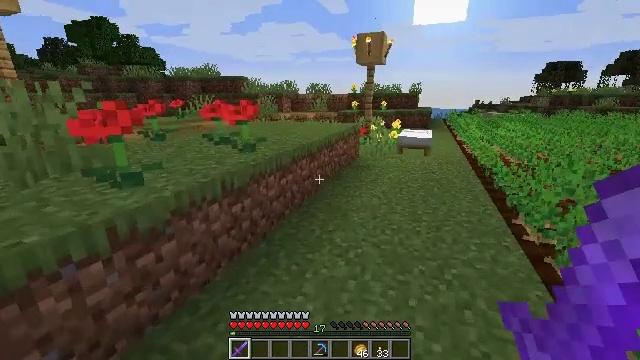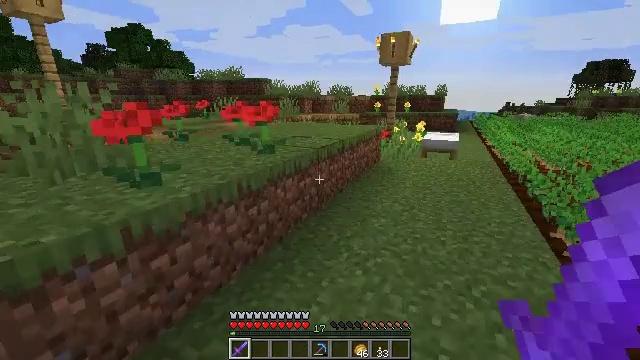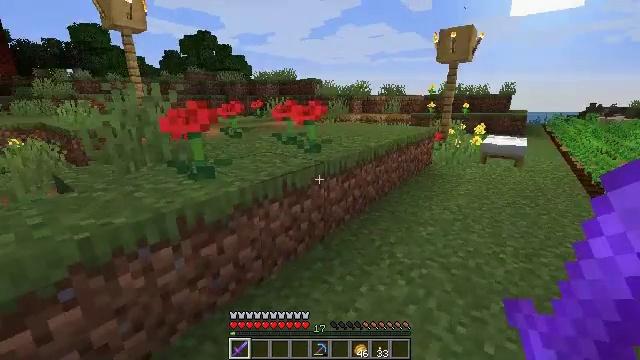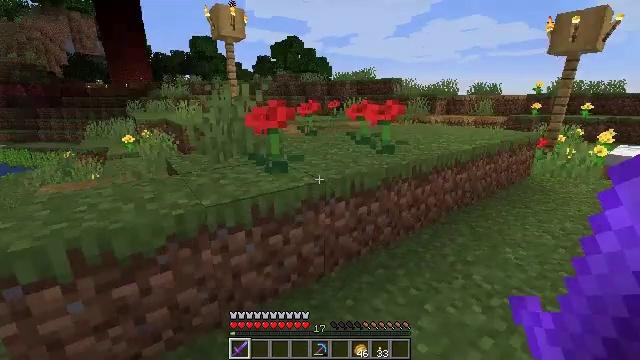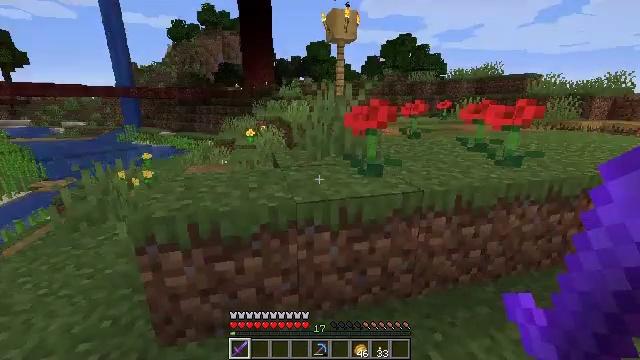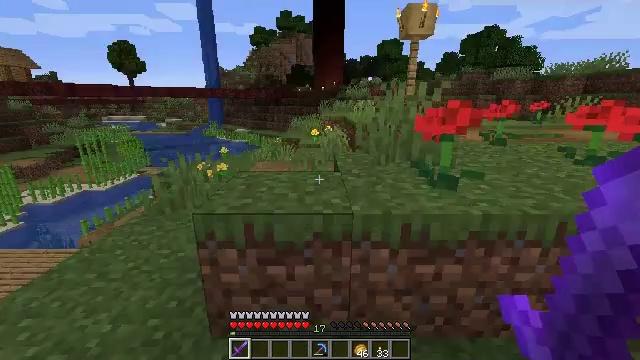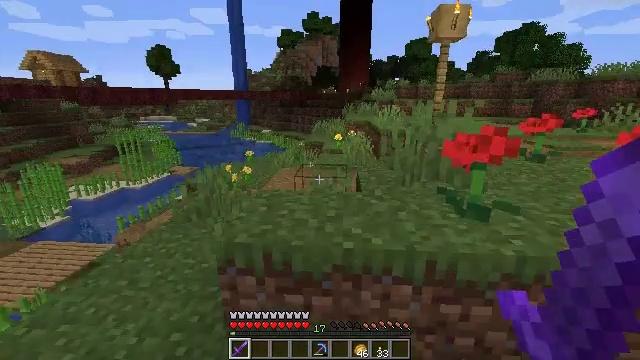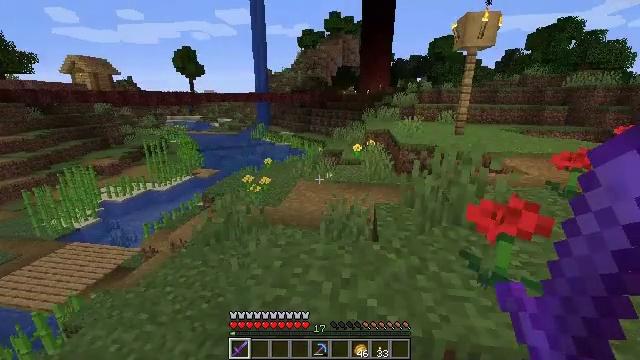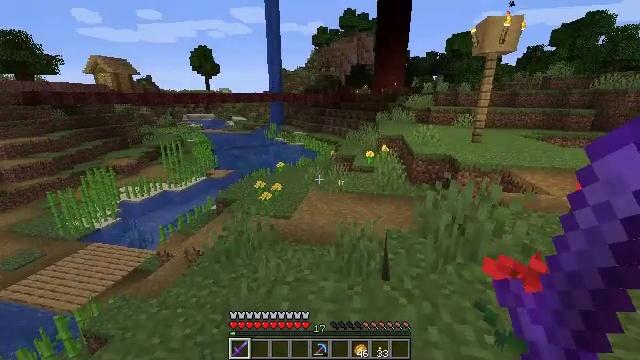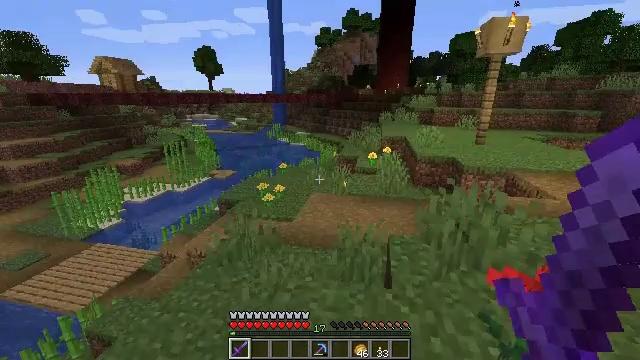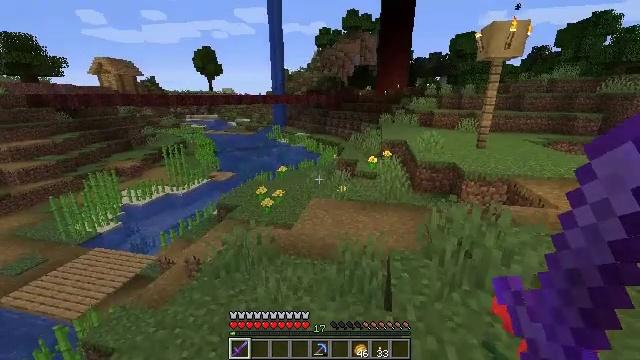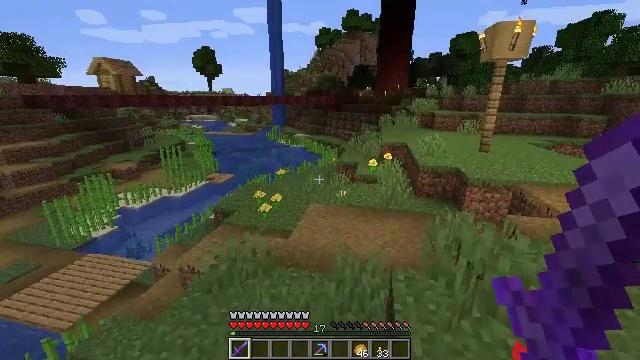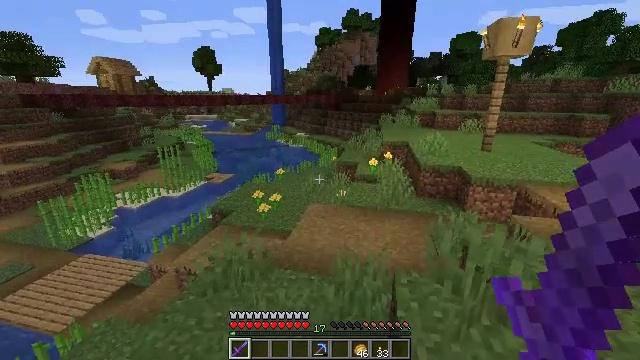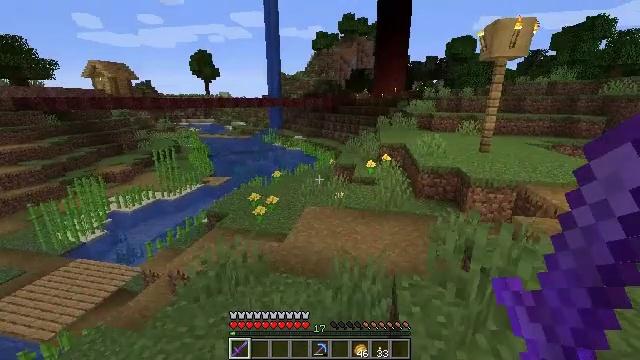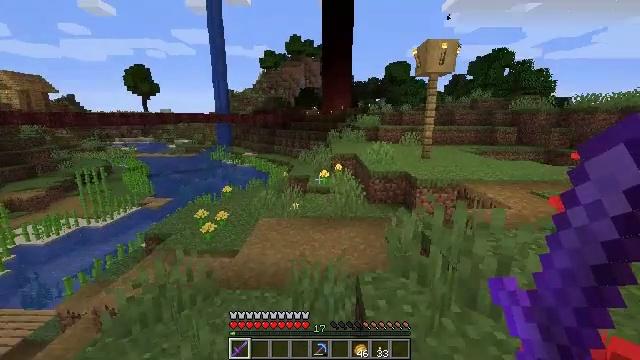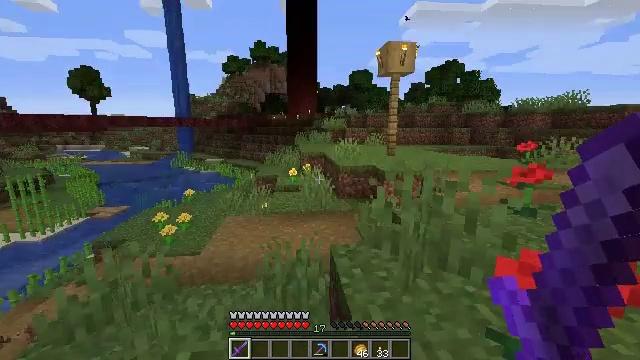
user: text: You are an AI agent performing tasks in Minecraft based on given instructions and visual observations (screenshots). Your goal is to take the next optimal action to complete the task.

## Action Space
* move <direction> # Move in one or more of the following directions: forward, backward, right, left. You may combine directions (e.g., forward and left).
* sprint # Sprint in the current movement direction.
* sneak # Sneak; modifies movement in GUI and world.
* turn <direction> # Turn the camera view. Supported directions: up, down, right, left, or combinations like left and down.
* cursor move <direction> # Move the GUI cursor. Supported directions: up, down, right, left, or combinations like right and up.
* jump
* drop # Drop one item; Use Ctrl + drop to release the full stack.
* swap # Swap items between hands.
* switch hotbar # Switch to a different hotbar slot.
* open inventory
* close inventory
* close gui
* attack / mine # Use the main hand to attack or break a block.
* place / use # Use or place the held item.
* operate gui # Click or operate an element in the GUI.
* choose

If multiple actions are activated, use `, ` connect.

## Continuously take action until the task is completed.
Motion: motion action
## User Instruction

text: Combat the zombie.
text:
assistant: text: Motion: turn left
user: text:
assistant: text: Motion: turn left
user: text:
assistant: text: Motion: turn left
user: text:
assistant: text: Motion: move forward, turn left
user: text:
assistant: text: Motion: move forward, turn left
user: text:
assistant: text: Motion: move forward, turn left, jump
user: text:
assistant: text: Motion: move forward, turn left, jump
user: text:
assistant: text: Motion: move forward, turn left, jump
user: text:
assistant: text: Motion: move forward, jump
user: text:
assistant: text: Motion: move forward, jump
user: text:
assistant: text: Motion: move forward, jump
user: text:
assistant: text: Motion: move forward, jump
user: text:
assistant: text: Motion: move forward, jump
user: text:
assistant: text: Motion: move forward, turn right and up, jump
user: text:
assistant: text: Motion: move forward, turn right and up, jump
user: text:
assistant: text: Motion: move forward, turn right and up, jump
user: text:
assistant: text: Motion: move forward, turn right
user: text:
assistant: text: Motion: move forward and move right, turn right
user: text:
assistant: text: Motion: move forward and move right, turn right
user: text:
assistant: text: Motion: move forward and move right
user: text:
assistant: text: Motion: move forward and move right
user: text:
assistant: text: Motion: move forward and move right
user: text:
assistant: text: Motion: move forward and move right
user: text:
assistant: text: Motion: move forward and move right
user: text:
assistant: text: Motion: move forward, turn left
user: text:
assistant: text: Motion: move forward
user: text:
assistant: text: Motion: move forward, turn left
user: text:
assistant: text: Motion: move forward, turn left
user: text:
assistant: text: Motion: move forward, turn left
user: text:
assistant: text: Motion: move forward, turn left, jump